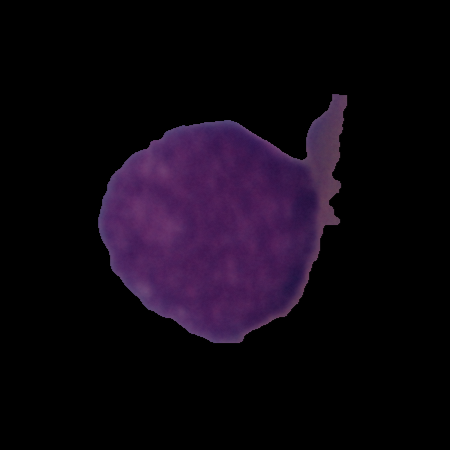
Label: cancer